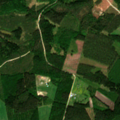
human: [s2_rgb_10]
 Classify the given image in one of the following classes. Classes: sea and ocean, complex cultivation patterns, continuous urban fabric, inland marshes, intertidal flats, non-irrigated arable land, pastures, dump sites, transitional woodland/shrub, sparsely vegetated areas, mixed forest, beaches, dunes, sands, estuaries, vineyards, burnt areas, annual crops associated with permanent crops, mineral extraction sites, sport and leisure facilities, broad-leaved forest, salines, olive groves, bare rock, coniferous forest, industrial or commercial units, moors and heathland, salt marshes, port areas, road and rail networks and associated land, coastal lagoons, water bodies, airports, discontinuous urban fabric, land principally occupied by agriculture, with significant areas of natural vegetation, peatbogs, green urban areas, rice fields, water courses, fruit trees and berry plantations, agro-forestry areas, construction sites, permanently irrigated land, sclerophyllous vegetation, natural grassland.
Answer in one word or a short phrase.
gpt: non-irrigated arable land, coniferous forest, mixed forest, transitional woodland/shrub